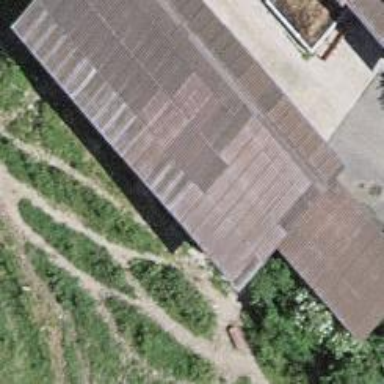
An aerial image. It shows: Shed.